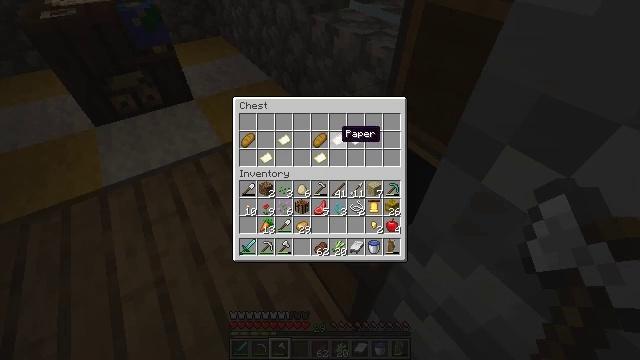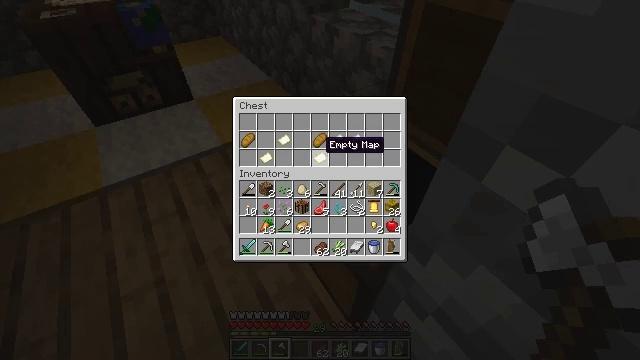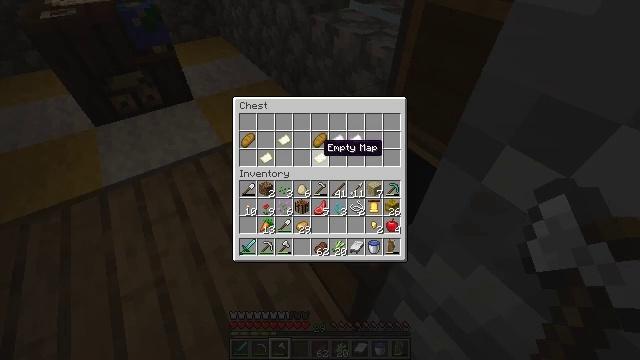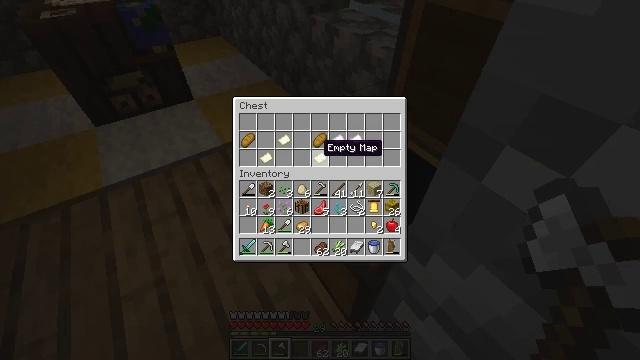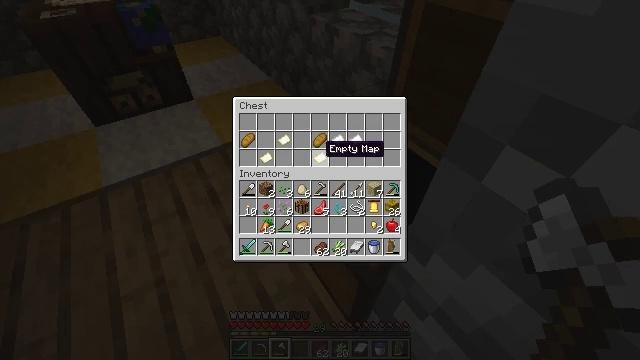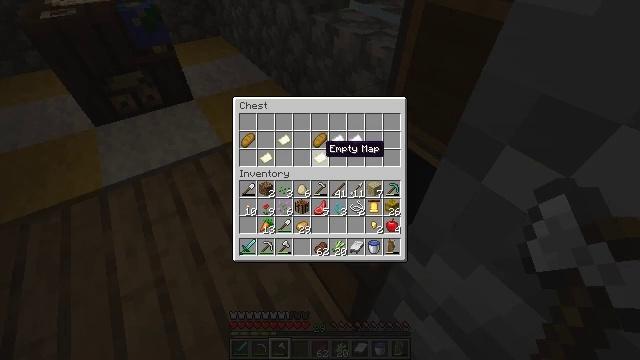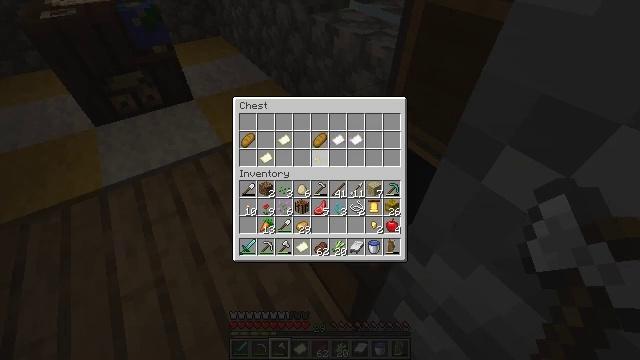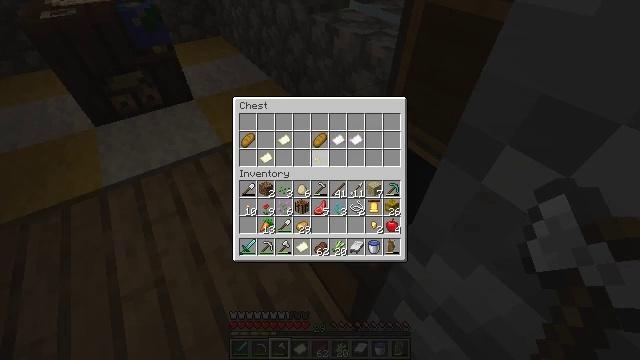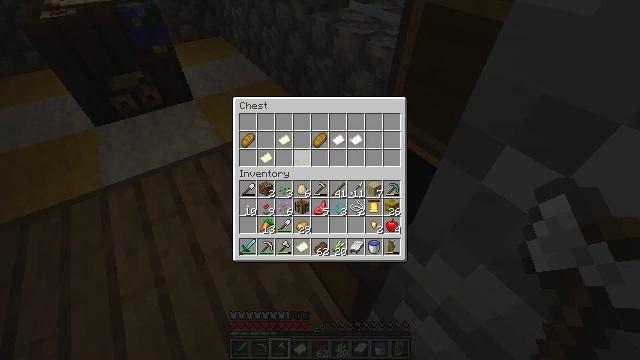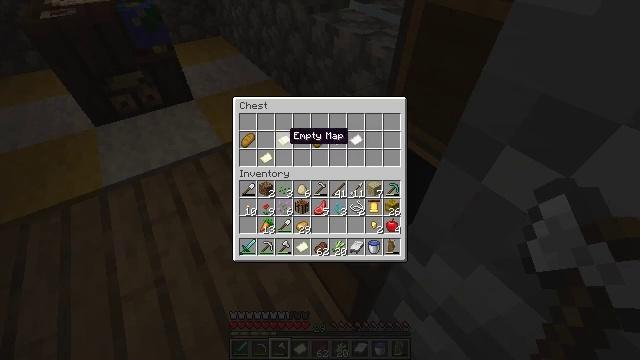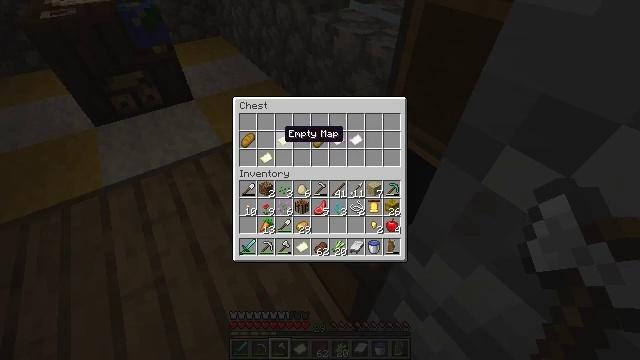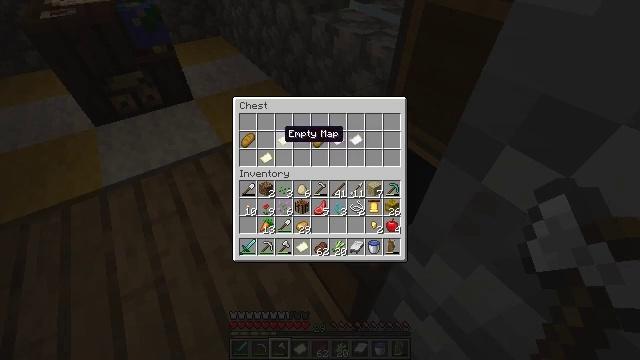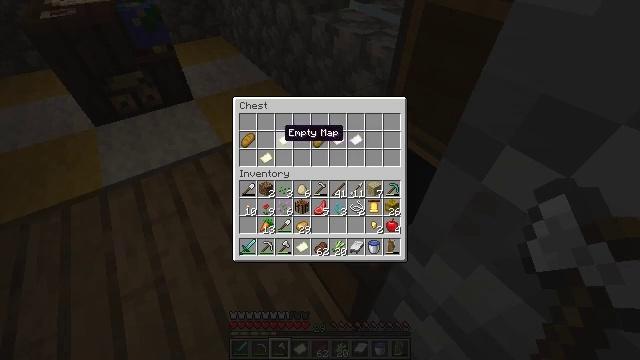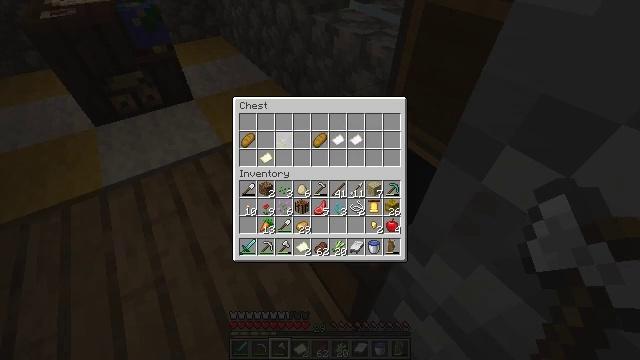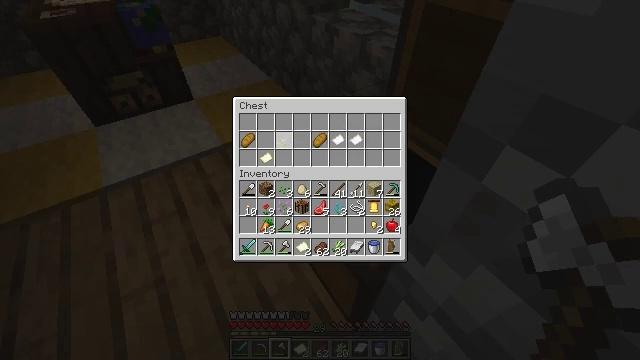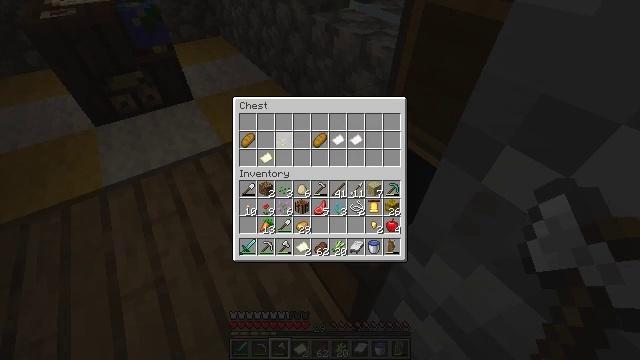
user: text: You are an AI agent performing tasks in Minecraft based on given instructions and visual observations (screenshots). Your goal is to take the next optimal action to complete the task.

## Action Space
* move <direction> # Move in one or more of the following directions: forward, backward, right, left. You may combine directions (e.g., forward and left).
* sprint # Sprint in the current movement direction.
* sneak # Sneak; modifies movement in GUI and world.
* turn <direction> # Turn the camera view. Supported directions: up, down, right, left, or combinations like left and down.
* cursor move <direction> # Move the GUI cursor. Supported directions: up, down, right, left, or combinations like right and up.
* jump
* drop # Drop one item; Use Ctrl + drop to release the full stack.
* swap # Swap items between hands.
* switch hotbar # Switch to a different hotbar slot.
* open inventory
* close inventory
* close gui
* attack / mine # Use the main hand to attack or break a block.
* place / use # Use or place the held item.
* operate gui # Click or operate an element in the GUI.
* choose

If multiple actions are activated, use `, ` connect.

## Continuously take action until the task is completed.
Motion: motion action
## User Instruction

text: Attack the hay block to get hay.
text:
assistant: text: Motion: turn left and down
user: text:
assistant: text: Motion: no_op
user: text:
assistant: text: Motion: no_op
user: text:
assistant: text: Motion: sneak
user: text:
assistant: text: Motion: sneak
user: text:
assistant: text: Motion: sneak, attack / mine
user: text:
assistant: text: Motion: sneak, attack / mine
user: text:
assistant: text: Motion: sneak, turn left and up
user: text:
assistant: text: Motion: sneak, turn left
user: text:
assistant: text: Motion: sneak
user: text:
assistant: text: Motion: sneak
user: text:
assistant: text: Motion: sneak
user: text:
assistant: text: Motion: sneak, attack / mine
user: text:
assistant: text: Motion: sneak, attack / mine
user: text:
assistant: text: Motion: sneak, attack / mine
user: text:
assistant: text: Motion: sneak, turn left and down
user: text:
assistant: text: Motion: sneak
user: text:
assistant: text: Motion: sneak, attack / mine
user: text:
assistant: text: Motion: sneak, attack / mine
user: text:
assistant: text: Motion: sneak, turn right, attack / mine
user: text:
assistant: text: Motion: sneak, turn right
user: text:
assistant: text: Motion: sneak, turn right
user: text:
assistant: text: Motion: sneak, turn right
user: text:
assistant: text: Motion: sneak
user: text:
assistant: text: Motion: sneak
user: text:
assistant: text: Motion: sneak
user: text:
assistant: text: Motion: sneak, attack / mine
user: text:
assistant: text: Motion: sneak, attack / mine
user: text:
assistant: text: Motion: sneak, attack / mine
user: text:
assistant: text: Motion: sneak